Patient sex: M
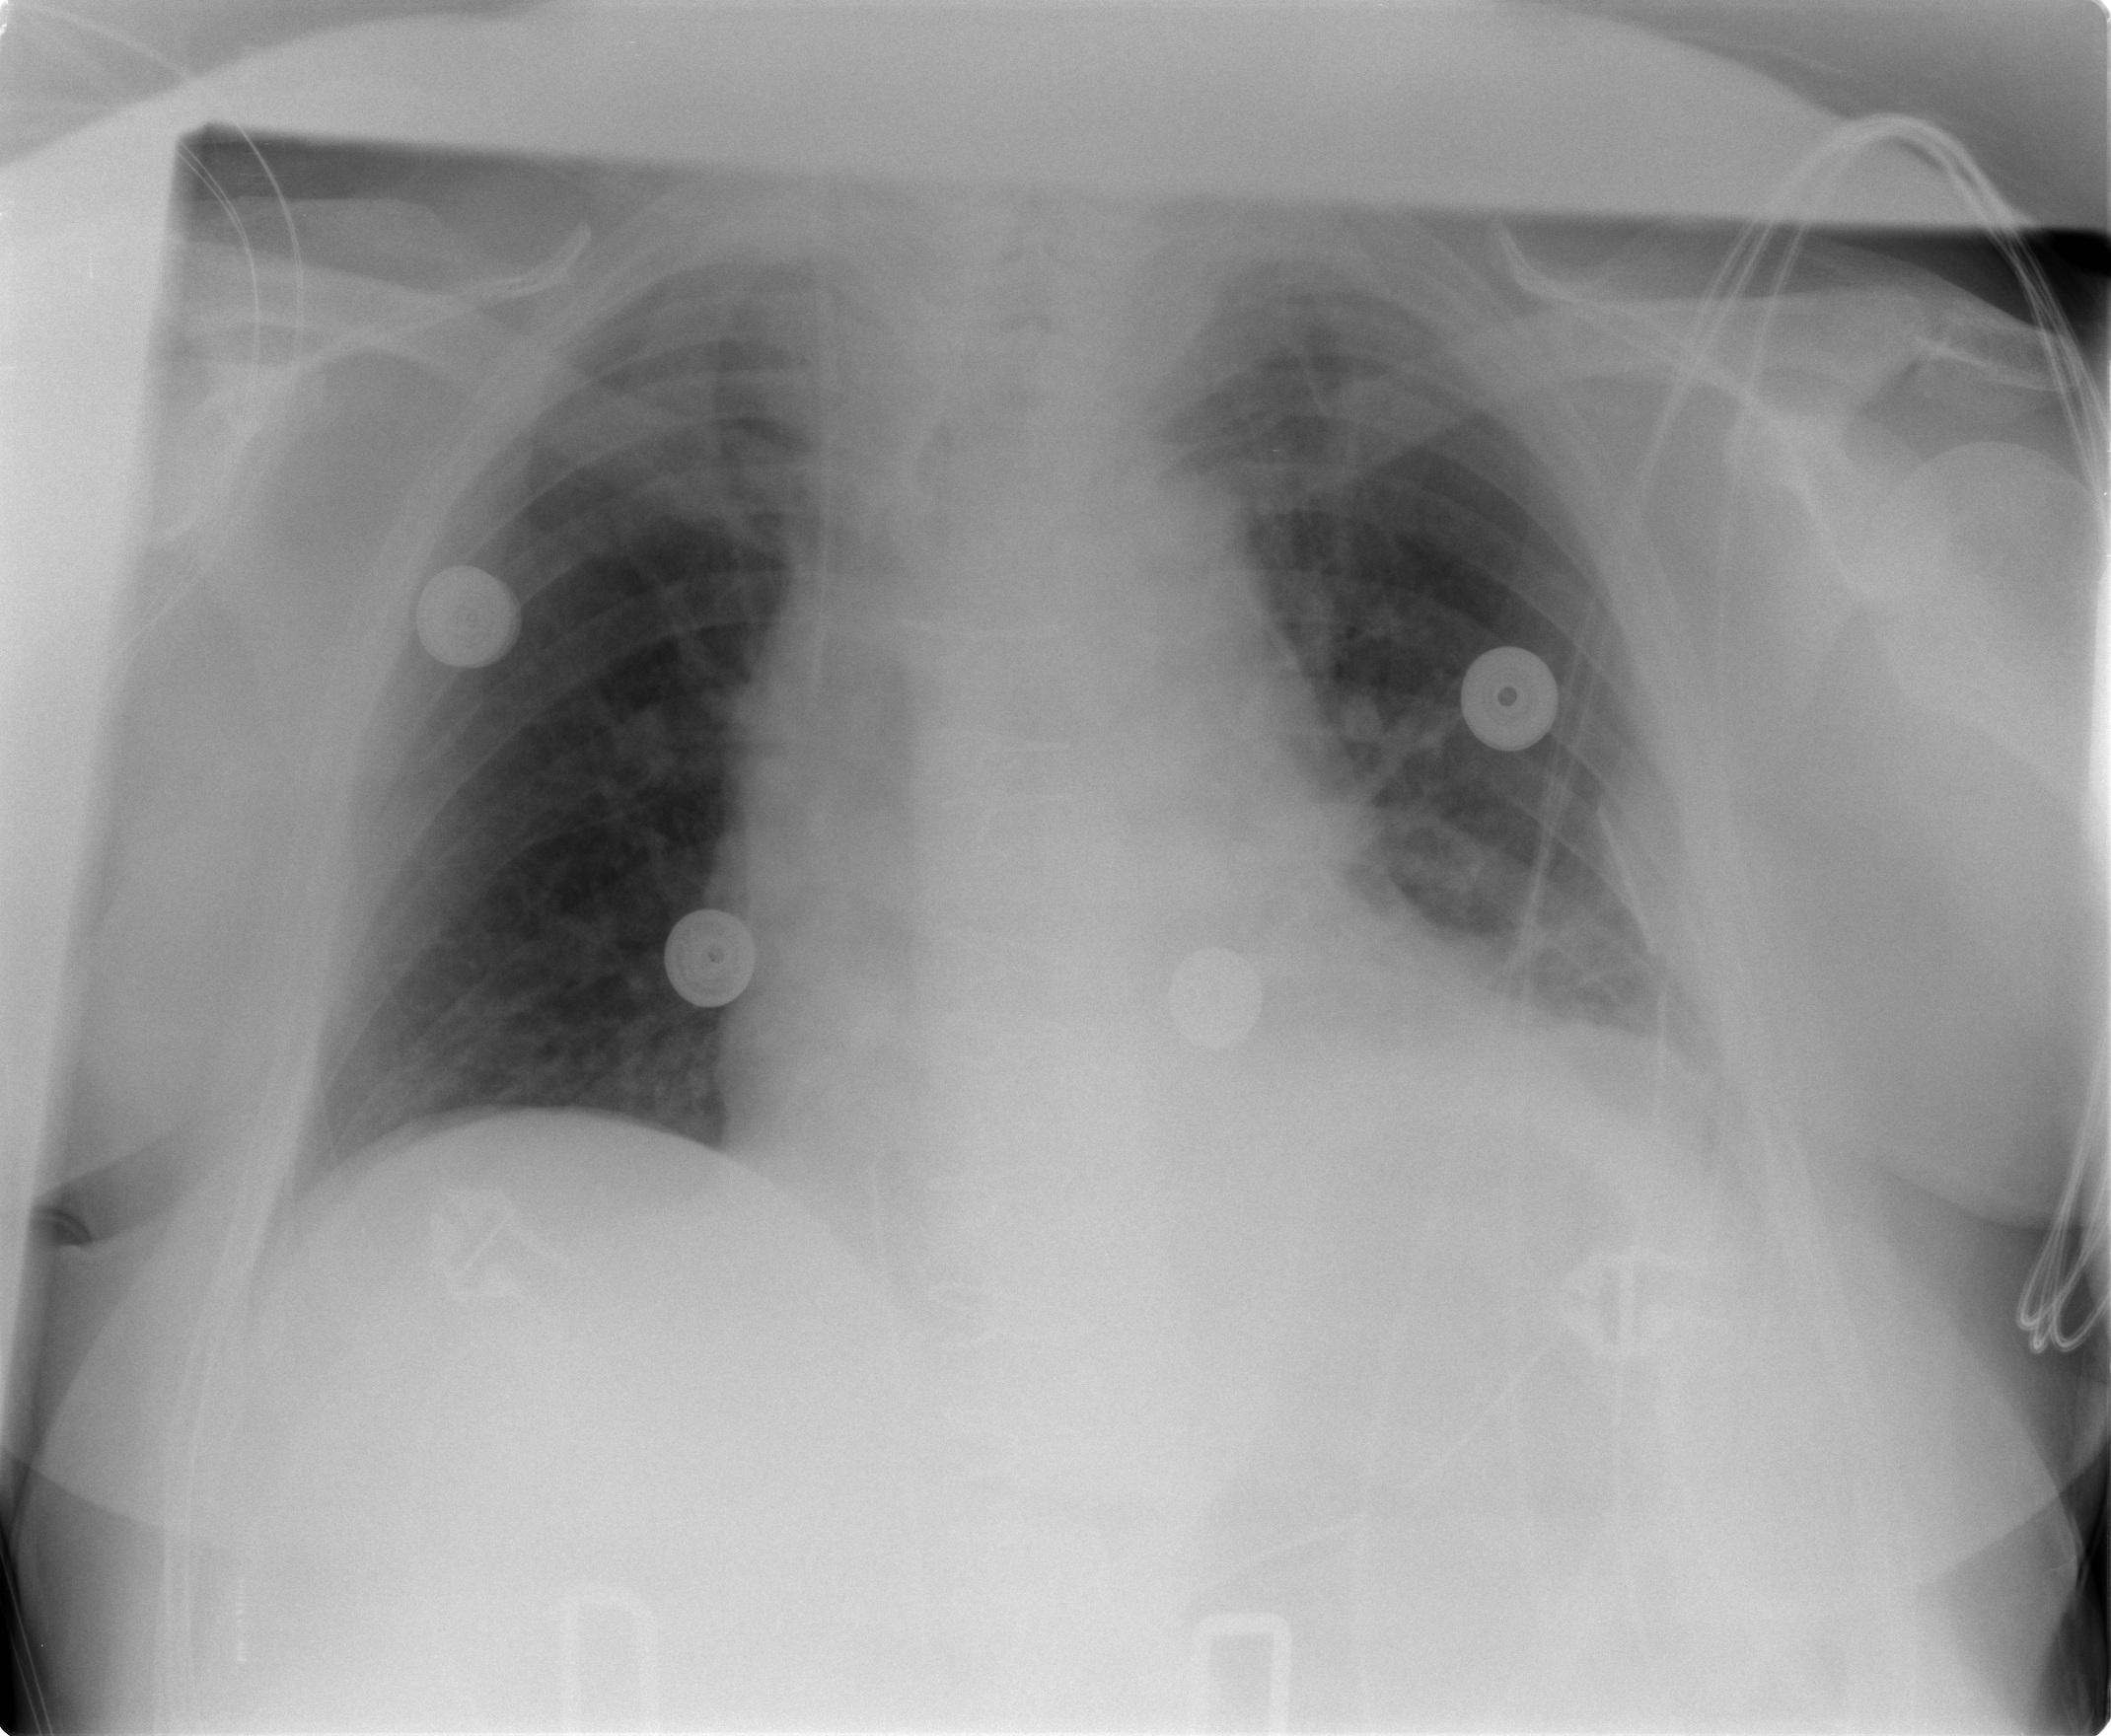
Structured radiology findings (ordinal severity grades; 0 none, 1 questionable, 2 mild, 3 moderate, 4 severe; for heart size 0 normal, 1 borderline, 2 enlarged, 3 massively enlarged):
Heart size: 2
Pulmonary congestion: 0
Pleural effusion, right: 0
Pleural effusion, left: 1
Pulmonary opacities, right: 0
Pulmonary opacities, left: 0
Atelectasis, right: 0
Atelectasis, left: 2